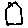
Label: house